Question: I have a client who wants a conventional scrollbar for ListViews in their application. The reason why is because this application will be used exclusively with their devices which happen to feature resistive screens. The screens don't track gestures very well without a stylus and a stylus will not always be available to the user. Hence the conventional scrollbar as a fallback UI control. A fast scroll thumb will not be a useful solution to this problem.
What I have found in the API that is of some use are xml attributes which allow me to approximate the behaviour of the track and thumb such as:
'''
android:scrollbarAlwaysDrawVerticalTrack="true"
android:scrollbarStyle="insideInset"
android:fadeScrollbars="false"
'''
But I haven't found anything in the API that would take care of including scroll buttons at the top and bottom of the track.
Am I correct in concluding that the API does not provide this functionality?
If so, my only option would be to use a couple of buttons that change the list position. This is a doable solution of course but I wanted to make sure that I wasn't reinventing yet another wheel.
I have to support as far back as 2.2.
Scrollbar Example:

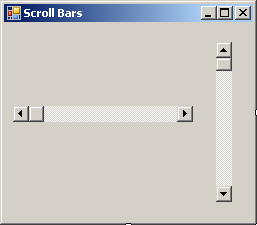
Answer: > Am I correct in concluding that the API does not provide this functionality?
Yes, you are. The API does not support buttons for 'ListView' scrolling. You'll have to implement this functionality yourself.
: A quick example based on the comments below, extending 'ListView' to support adding of buttons.
'''
private void init() { // Call this after the ListView is in your existing layout, perhaps in onLayout?
// The following two lines create a new LinearLayout. If you want to design the layout in XML, you'll have to use LayoutInflater.
LinearLayout newLayout = new LinearLayout(getContext());
newLayout.setOrientation(LinearLayout.HORIZONTAL);
newLayout.setLayoutParams(getLayoutParams());
ViewGroup parent = (ViewGroup) getParent();
int index = parent.indexOfChild(this);
parent.removeView(this);
newLayout.addView(this);
parent.addView(newLayout, index);
// Now, you can customize your LinearLayout.
newLayout.addView(...); // Maybe add a vertical LinearLayout to contain your two buttons stacked upon each other?
}
'''
This is just a rough concept, but it should get you going.